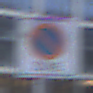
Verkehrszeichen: BeginnEingeschraenktesHalteverbotZone
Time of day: SunriseSunset
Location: Outdoor (Urban)
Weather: PartlyCloudy
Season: NotSpecified
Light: Natural